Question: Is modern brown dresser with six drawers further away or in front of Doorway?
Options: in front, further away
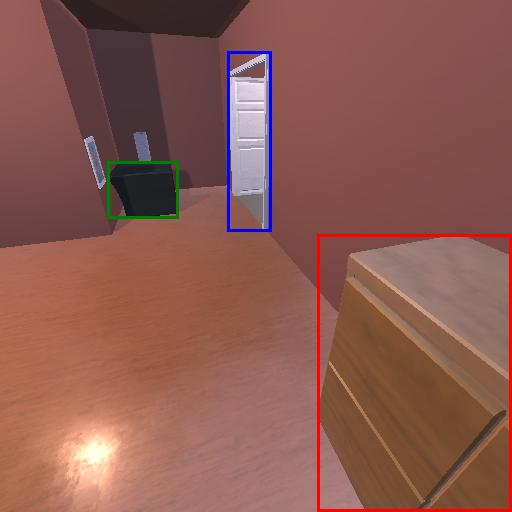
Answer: in front